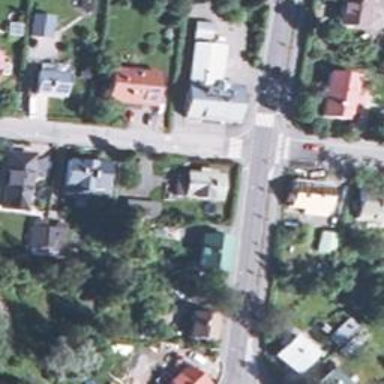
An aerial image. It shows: Residential road.